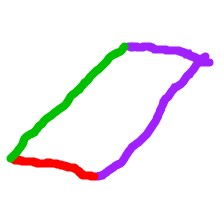
Shape: parallelogram